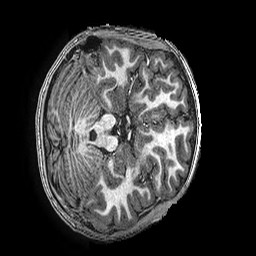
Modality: T1w
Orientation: axial
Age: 11
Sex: female
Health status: ill
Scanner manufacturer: ge
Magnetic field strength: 3 T
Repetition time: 0.00766 s
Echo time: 0.003476 s